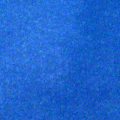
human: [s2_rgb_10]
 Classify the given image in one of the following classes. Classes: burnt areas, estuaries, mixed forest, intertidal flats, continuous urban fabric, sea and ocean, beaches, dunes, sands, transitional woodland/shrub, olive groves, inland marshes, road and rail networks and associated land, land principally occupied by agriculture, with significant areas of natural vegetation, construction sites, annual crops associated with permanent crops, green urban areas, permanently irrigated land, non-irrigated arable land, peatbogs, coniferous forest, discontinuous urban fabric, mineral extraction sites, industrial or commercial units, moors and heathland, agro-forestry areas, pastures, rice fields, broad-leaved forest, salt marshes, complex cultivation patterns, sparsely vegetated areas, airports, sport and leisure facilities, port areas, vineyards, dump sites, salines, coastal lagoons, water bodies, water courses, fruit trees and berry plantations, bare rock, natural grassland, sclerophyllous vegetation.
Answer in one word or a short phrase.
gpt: sea and ocean